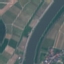
Land use / land cover: River